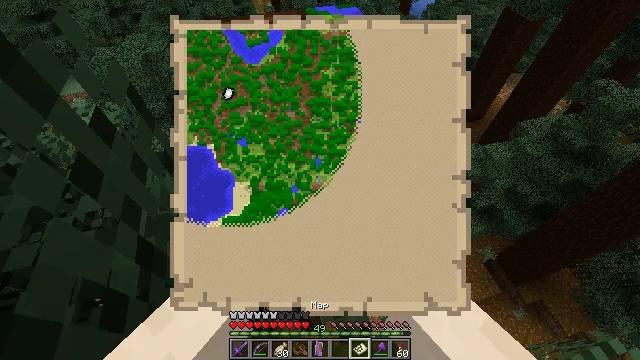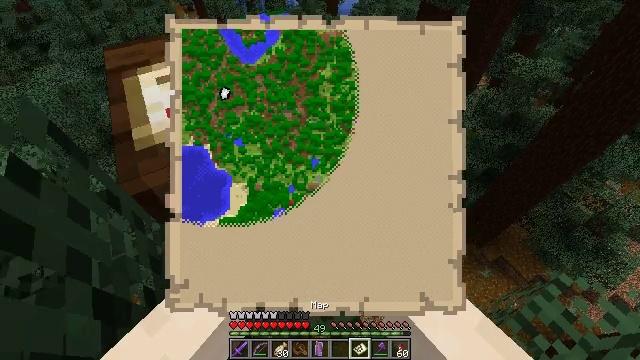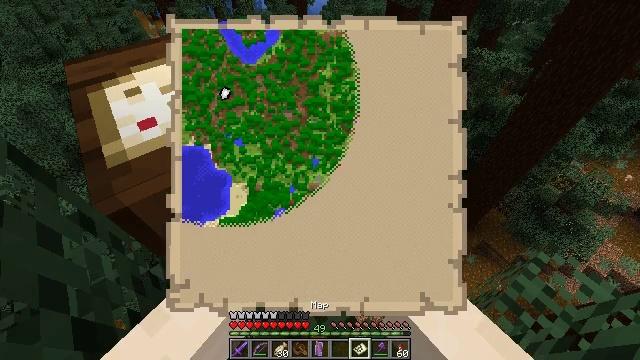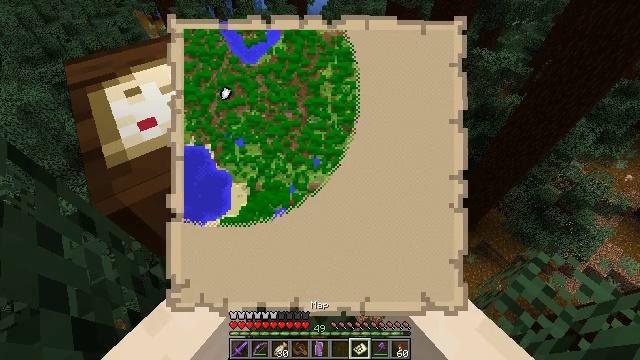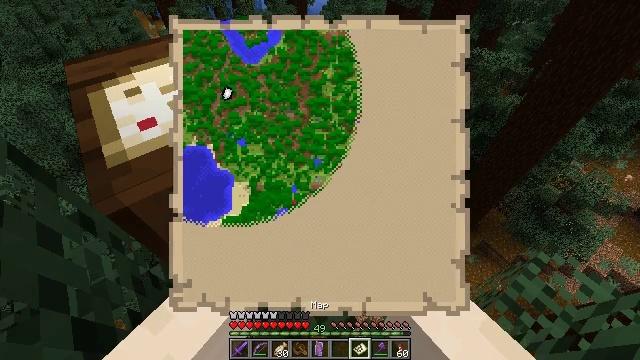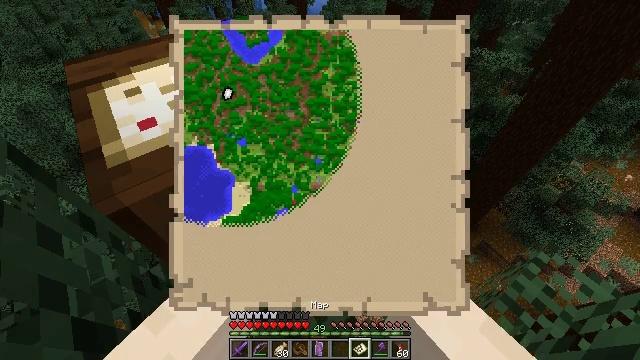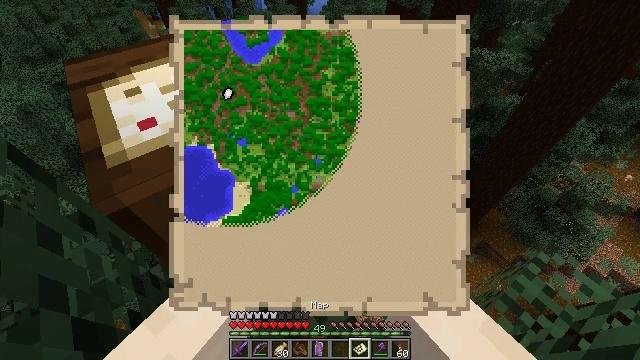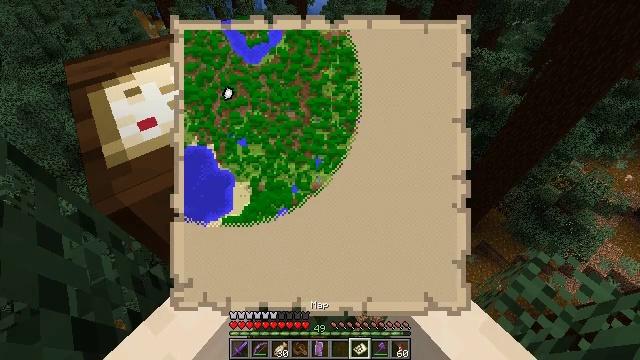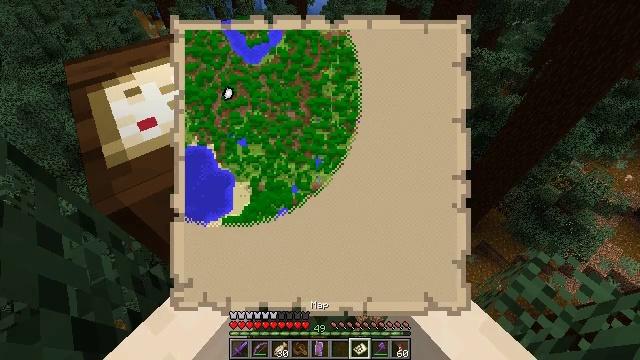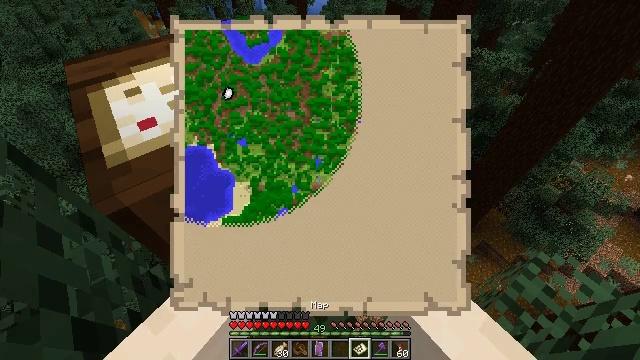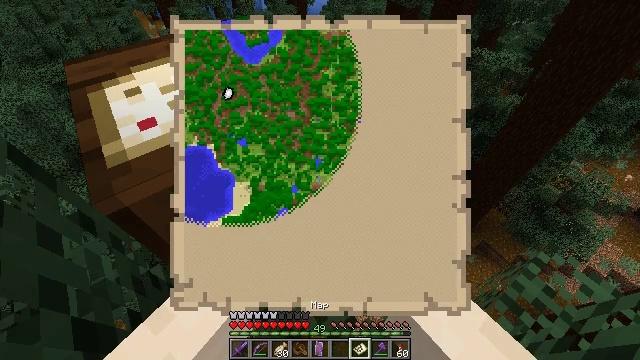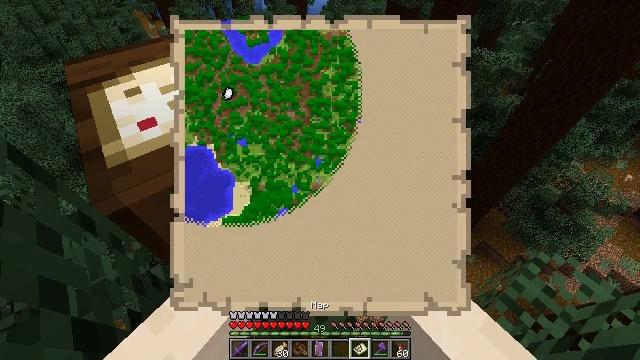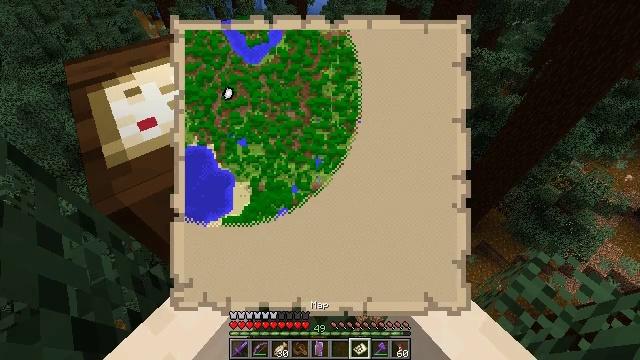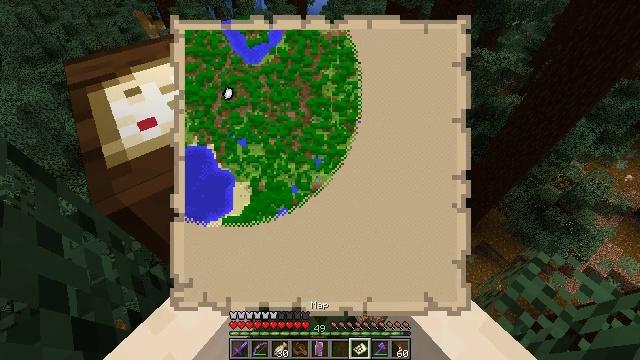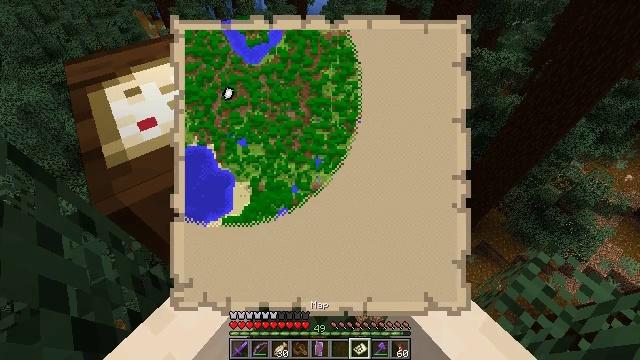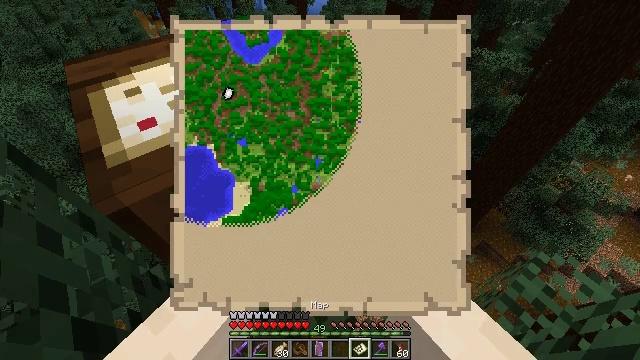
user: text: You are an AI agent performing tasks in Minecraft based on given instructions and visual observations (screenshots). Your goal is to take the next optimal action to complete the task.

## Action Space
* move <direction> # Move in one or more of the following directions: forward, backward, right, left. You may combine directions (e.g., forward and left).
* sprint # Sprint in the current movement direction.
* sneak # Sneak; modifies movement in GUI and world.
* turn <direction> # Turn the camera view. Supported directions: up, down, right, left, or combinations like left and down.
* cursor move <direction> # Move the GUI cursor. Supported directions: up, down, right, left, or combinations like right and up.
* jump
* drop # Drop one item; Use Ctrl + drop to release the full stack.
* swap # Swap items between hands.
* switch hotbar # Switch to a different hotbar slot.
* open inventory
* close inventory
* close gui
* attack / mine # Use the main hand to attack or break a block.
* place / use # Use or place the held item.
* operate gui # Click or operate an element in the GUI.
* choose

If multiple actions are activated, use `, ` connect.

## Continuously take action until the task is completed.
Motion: motion action
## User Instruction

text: Gather the cartography table from its current location.
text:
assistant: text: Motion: turn right
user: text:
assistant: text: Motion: turn right
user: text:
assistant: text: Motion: no_op
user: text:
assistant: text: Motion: no_op
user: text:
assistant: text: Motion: no_op
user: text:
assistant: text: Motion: no_op
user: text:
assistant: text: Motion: no_op
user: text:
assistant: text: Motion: no_op
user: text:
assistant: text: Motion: no_op
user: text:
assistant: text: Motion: no_op
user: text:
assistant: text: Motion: no_op
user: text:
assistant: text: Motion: no_op
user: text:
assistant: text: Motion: no_op
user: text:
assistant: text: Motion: no_op
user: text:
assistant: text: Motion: no_op
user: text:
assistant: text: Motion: no_op
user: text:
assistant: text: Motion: no_op
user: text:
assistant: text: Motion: no_op
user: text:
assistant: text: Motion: no_op
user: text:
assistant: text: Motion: no_op
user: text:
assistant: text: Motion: no_op
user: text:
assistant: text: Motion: no_op
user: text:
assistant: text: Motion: turn left
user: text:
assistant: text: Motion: turn left and up
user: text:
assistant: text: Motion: turn left and up
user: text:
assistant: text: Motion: turn left and up
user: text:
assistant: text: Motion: turn left and up
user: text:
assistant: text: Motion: turn left
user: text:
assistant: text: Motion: no_op
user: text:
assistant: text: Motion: no_op